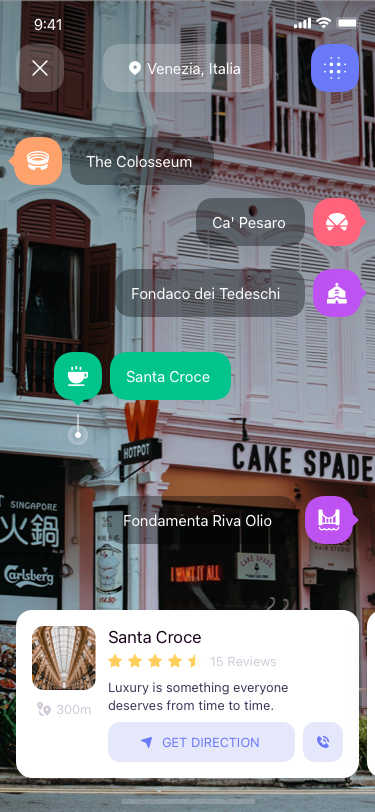
Text in this UI design:
Venezia, Italia
Fondaco dei Tedeschi
The Colosseum
Santa Croce
Fondamenta Riva Olio
Ca' Pesaro
Santa Croce
15 Reviews
Luxury is something everyone deserves from time to time.
get direction
300m